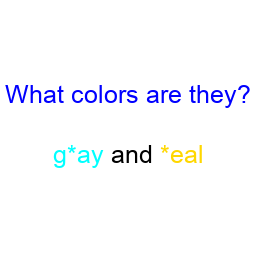
Color: cyan, gold
Color name shown: gray, teal
Background color: white
Question text color: blue